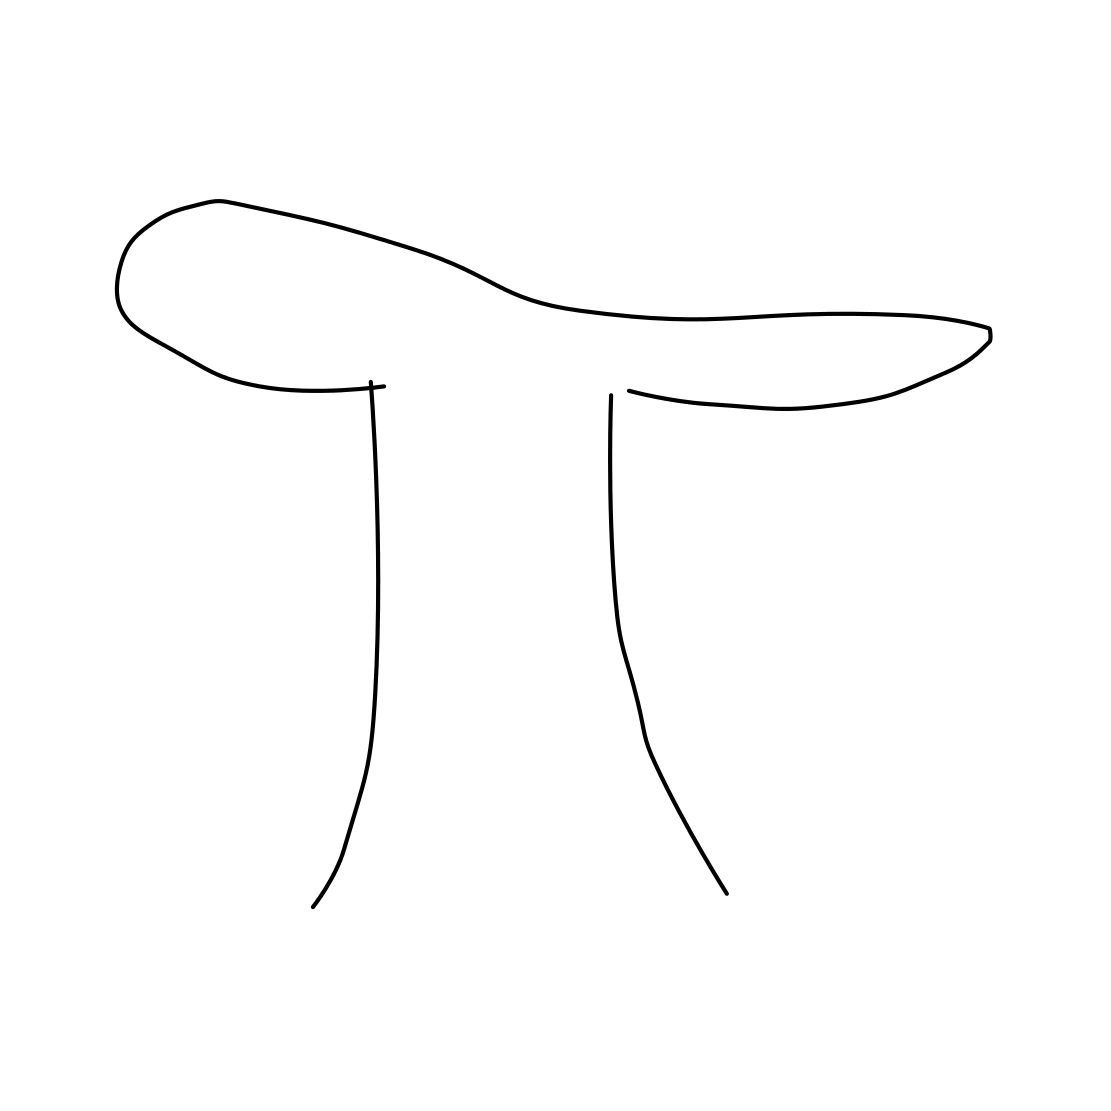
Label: mushroom